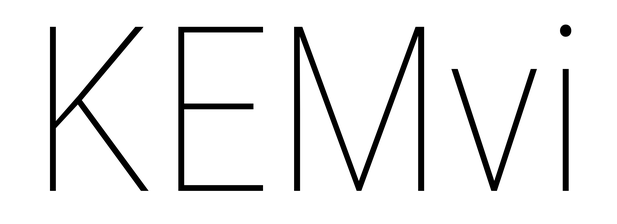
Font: Roboto_Condensed_Thin